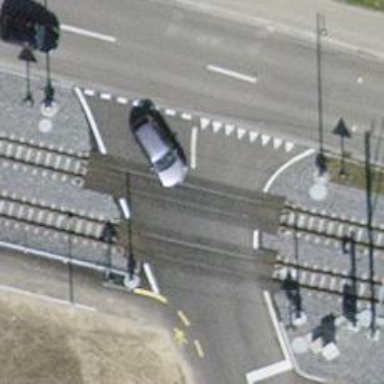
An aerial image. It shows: Full barrier level crossing on railway.